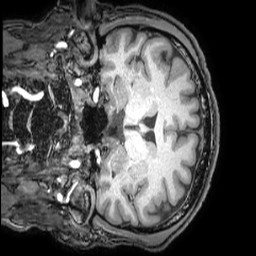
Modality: T1w
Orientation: coronal
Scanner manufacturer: philips
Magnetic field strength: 3 T
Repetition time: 0.008 s
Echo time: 0.0035 s